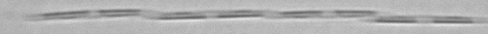
Label: Pseudo-nitzschia